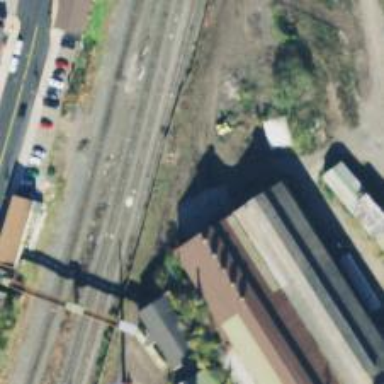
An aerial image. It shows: Abandoned railway yard.